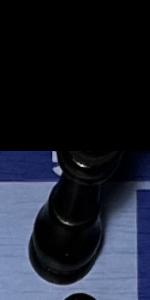
Label: King_Black